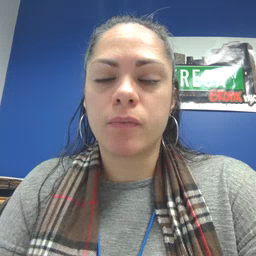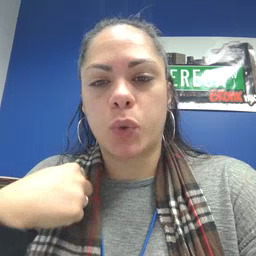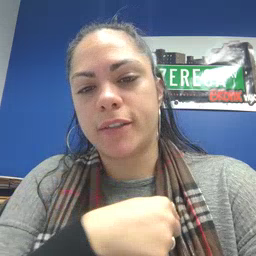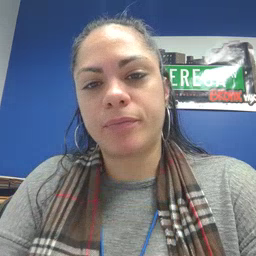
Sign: weus